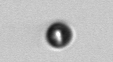
Label: bead